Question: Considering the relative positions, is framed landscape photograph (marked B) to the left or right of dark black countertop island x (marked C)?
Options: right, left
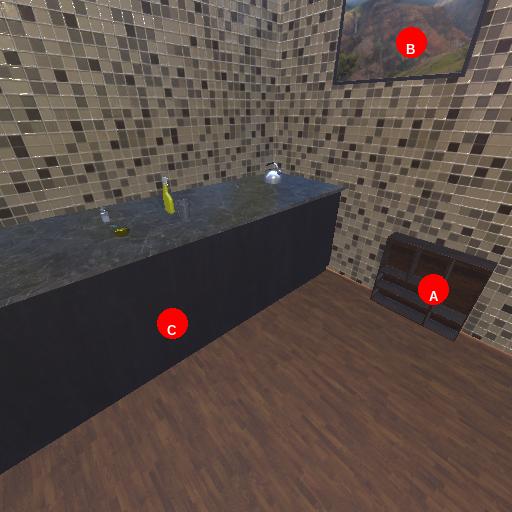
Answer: right